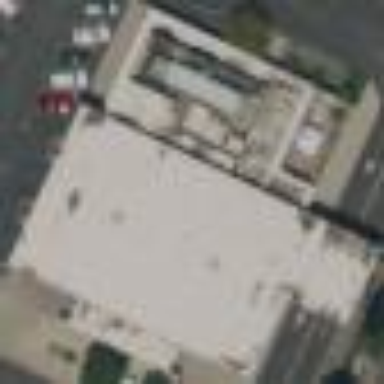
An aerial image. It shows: Government office building related to transportation.